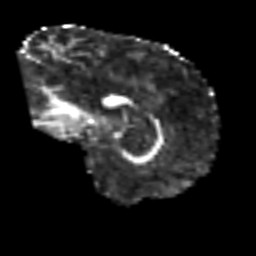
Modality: FA
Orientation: sagittal
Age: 50
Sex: male
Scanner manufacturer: siemens
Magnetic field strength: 3 T
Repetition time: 6.1 s
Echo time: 0.101 s